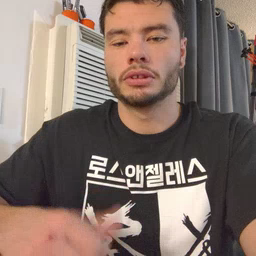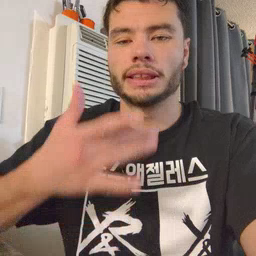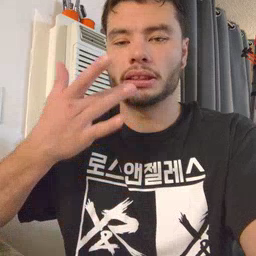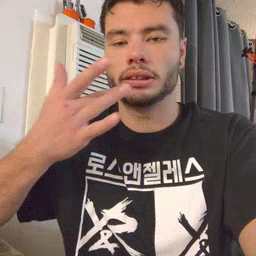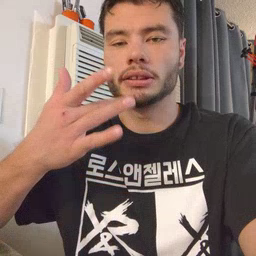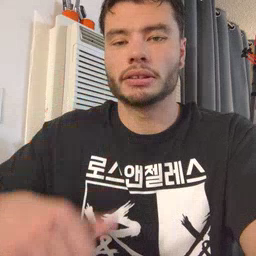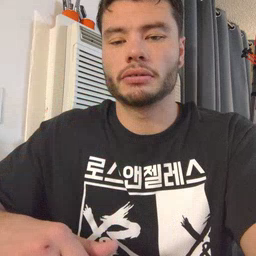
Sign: taste